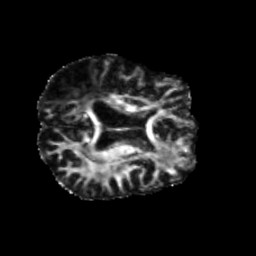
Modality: FA
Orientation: axial
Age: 68
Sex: female
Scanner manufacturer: siemens
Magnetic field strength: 3 T
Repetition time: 5.25 s
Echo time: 0.08 s